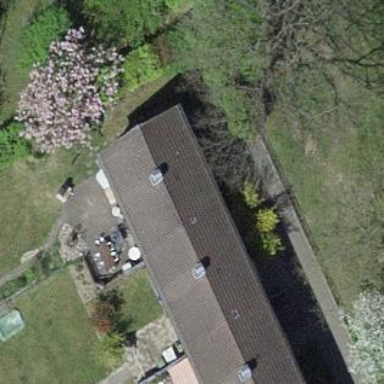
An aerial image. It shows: Gabled house with grey roof.